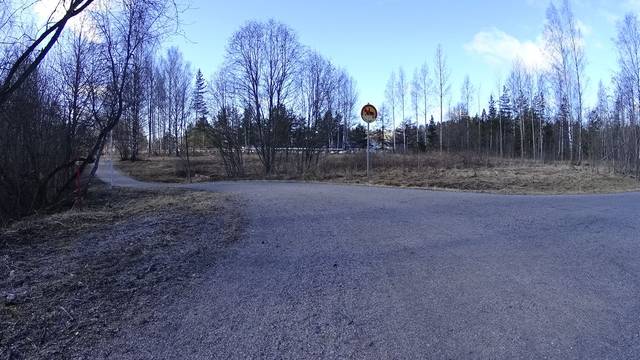
Region: Finland
Coordinates: 60.273, 24.88